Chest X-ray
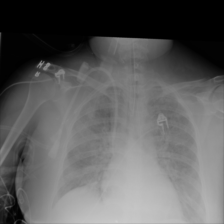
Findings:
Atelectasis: negative
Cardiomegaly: negative
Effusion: negative
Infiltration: positive
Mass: negative
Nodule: negative
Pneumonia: negative
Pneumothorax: negative
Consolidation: negative
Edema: positive
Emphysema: negative
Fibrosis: negative
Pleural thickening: negative
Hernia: negative